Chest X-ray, PA view. Patient: 24 years old, sex F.
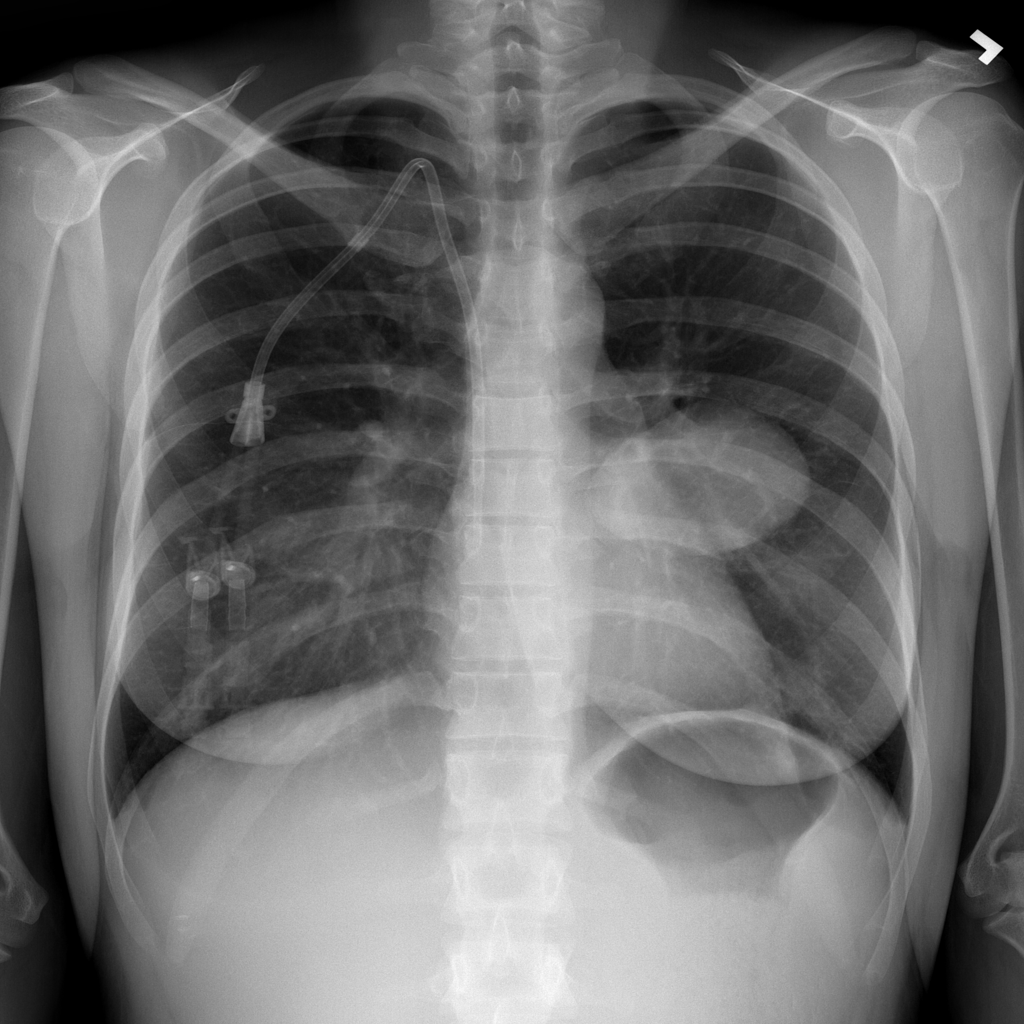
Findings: Infiltration, Mass